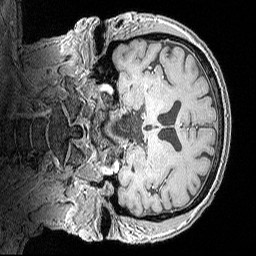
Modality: MP2RAGE
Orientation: coronal
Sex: male
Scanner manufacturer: siemens
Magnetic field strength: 3 T
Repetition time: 5 s
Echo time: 0.00292 s